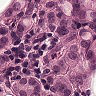
Metastatic tissue present: yes